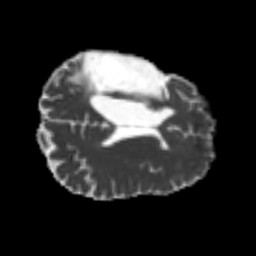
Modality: MD
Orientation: axial
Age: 50
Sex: male
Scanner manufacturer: siemens
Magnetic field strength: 3 T
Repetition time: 4.987 s
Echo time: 0.0792 s